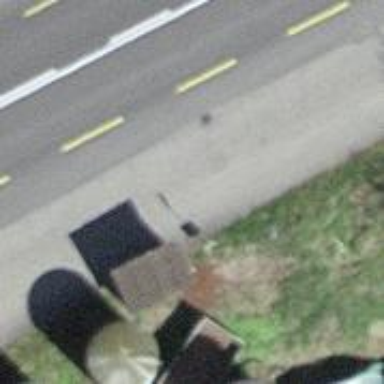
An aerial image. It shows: Bus stop with shelter. It is platform for public transport.